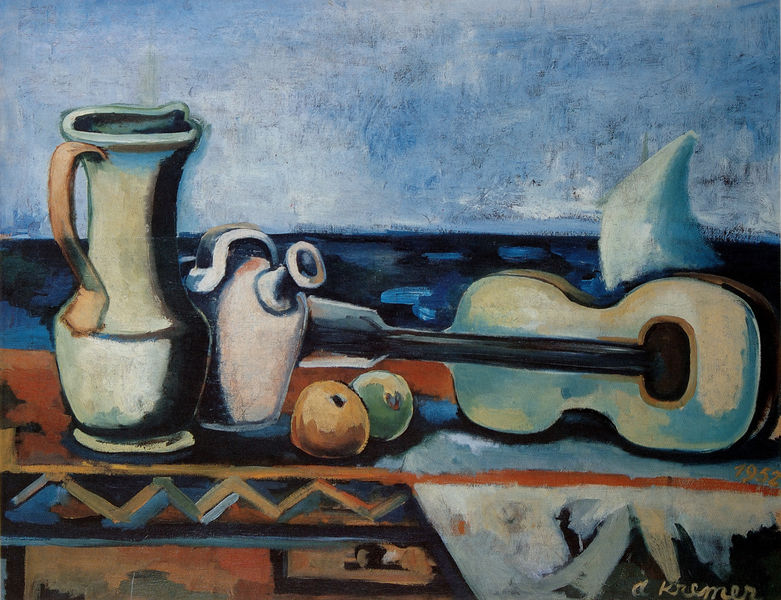
Titel: Lido di Venezia (Stilleben mit Gefäßen und Gitarre)
Künstler: Alfred Kremer
Standort: München
Institution: Bayerische Staatsgemäldesammlungen
Schlagwörter: blau, himmel, meer, wolken, cezanne, orange, tisch, hund, obst, tuch, tischdecke, tischtuch, kelch, gitarre, musik, henkel, kanne, krug, stilleben, stillleben, vase, apfel, äpfel, segel, essen, schublade, geige, violine, mandoline, kessel, tüllenkanne